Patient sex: M
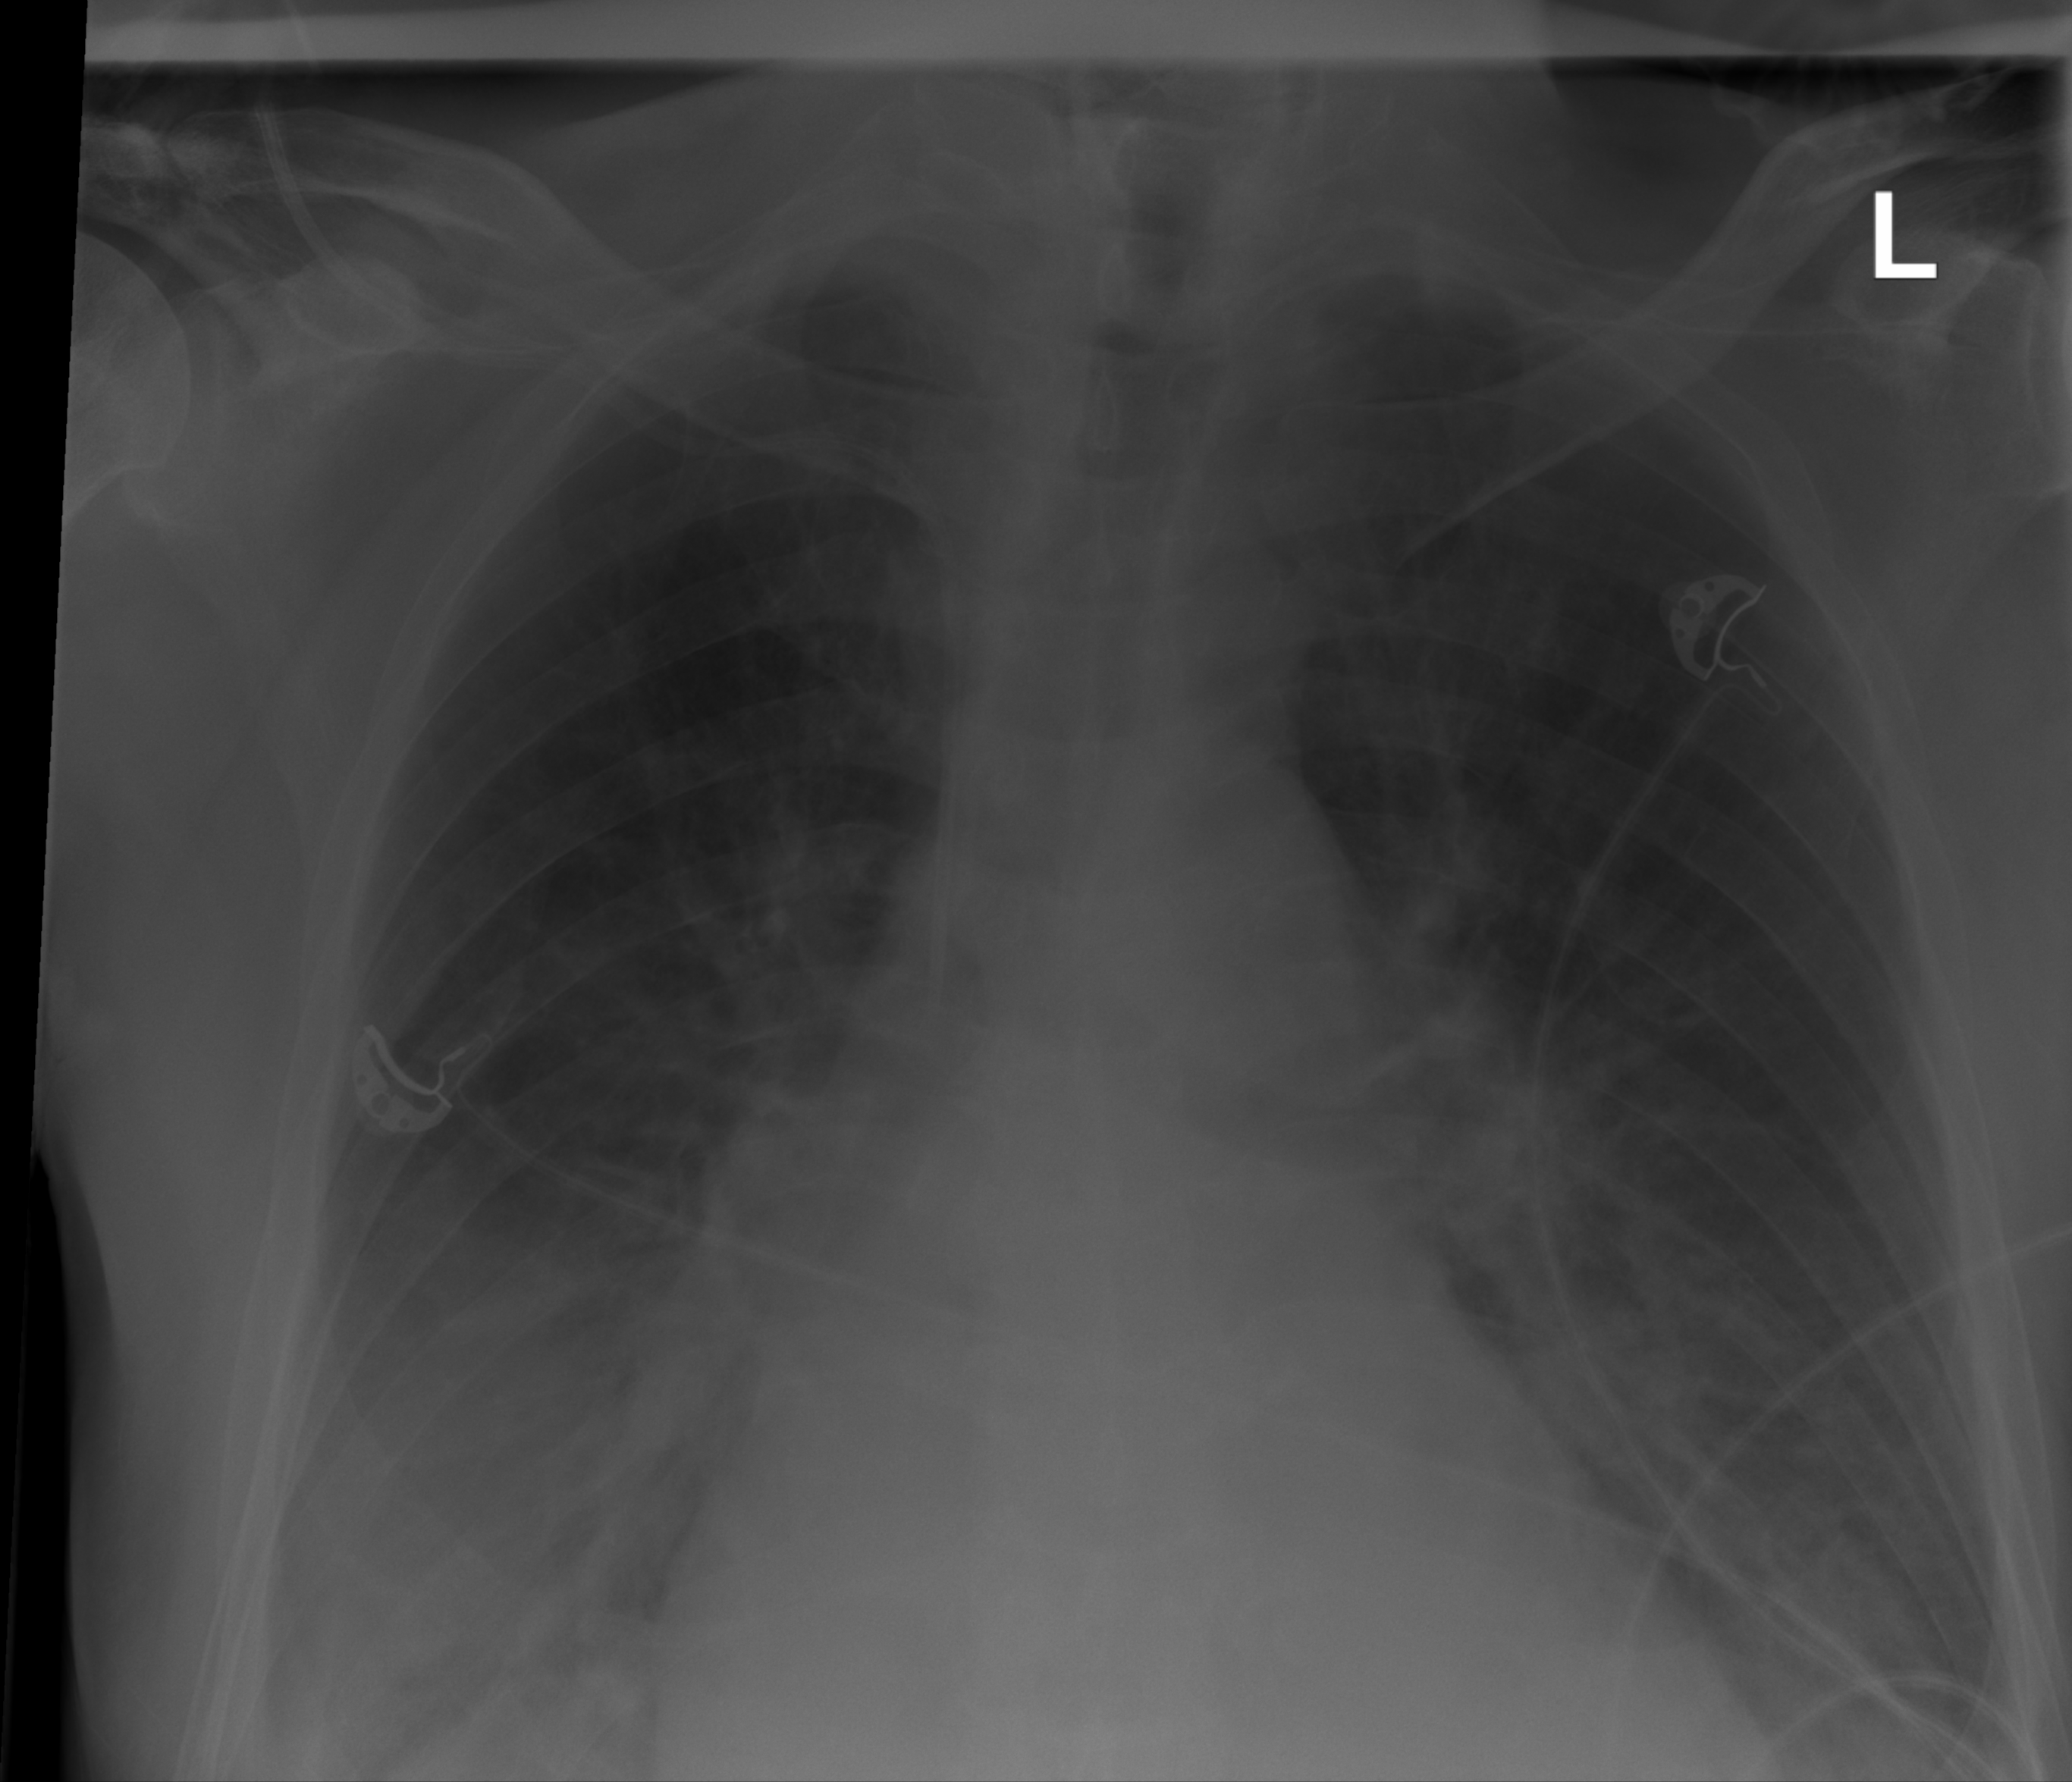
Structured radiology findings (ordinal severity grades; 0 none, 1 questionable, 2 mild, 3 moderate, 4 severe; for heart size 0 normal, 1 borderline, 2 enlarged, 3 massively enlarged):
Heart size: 2
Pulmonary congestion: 2
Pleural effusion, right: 2
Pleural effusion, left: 1
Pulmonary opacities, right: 1
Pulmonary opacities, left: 1
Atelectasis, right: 2
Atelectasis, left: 2